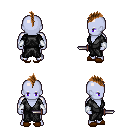
a pixel art fantasy rpg character, male body template, dark elf, purple skin, gray robe, red pants, brown mohawk hairstyle, white cloth bracers, brown slippers, dagger, four views (front, back, left, right), 2x2 character sprite sheet, small pixel art, hard edges, no anti-aliasing